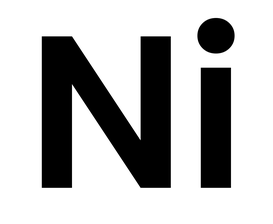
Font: Poppins-SemiBold